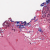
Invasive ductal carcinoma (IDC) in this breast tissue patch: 0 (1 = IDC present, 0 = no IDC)